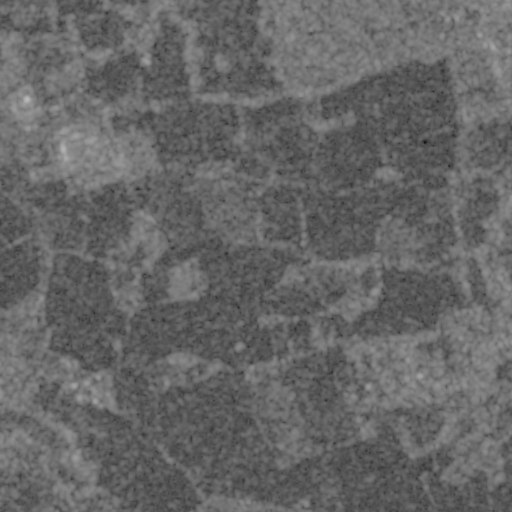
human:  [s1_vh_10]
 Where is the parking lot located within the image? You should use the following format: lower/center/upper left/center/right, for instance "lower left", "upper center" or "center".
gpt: The parking lot is located in the upper right of the image.
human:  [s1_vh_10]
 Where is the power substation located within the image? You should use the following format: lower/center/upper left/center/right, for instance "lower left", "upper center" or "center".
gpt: The power substation is located in the upper left of the image.
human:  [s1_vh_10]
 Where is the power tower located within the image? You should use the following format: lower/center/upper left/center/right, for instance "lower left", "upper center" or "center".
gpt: There is no power tower in the image.

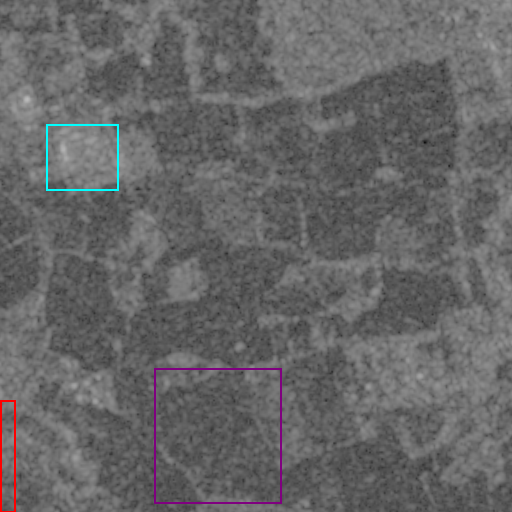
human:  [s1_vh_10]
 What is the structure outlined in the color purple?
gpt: The structure outlined in purple is a crop field.
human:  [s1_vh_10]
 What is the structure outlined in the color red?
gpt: The structure outlined in red is a park.
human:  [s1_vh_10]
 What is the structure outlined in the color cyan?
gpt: The structure outlined in cyan is a power substation.
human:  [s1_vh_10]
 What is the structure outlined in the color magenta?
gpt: There is no magenta outline.